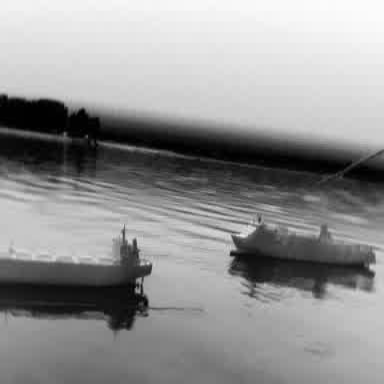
There are two objects shown in the infrared image, including a liner, and a container_ship.